Field crop: maize
Growth stage: 2
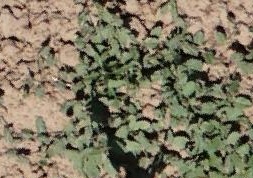
Species: convolvulus